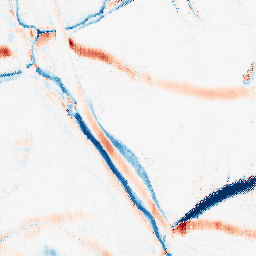
Category: morphological
Decomposition family: morphological_ellipse
Decomposition parameters: operation: average
width: 20
height: 5
Upsampling method: regularized
Upsampling parameters: scale: 4
lambda_reg: 0.1
Upsampling scale: 4